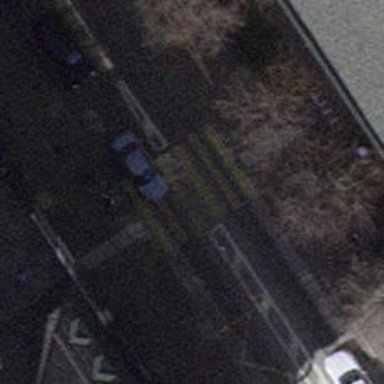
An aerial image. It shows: Uncontrolled zebra crossing on the road.